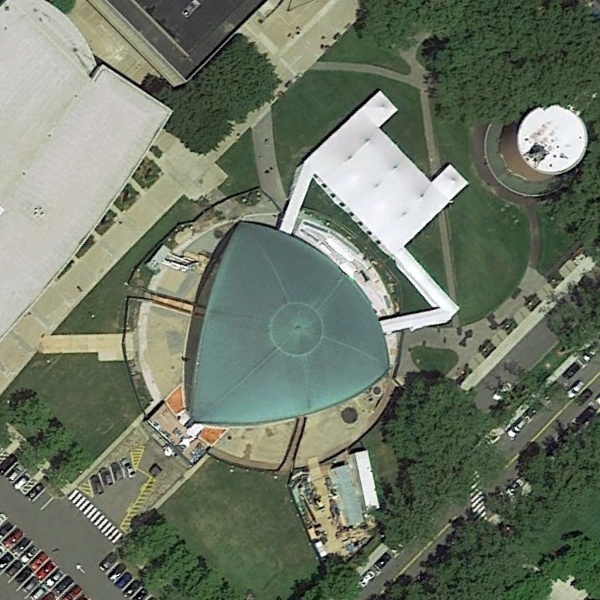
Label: Center